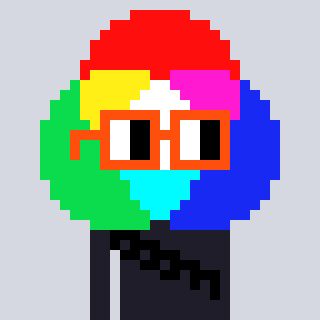
a pixel art character with square orange glasses, a color circle-shaped head and a grayscale-colored body on a cool background